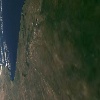
Label: land